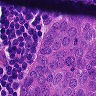
Metastatic tissue present: yes